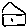
Label: house